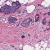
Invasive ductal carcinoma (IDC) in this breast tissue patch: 1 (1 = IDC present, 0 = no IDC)